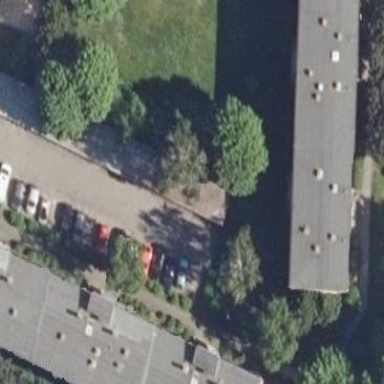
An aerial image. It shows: Group of garages.